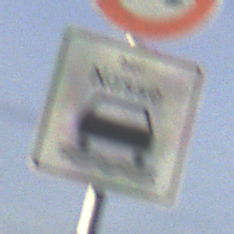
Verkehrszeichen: BeiNaesse
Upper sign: Geschwindigkeit50
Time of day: SunriseSunset
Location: Outdoor (Nature)
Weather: PartlyCloudy
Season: NotSpecified
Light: Natural